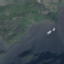
Land use / land cover class: HerbaceousVegetation